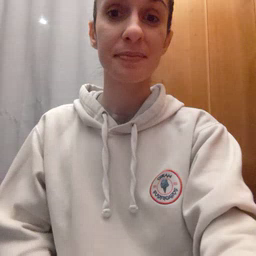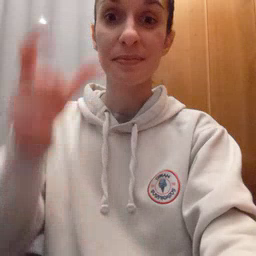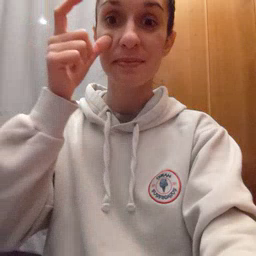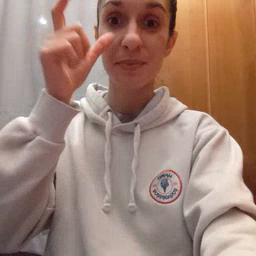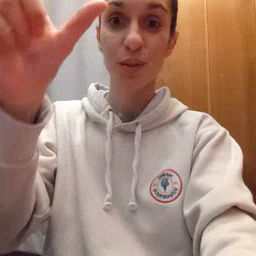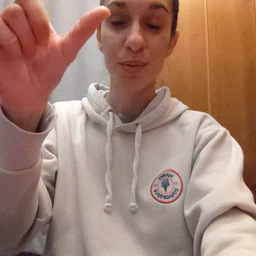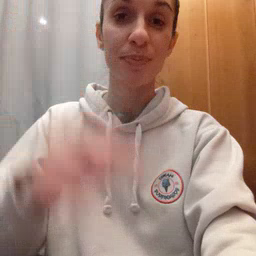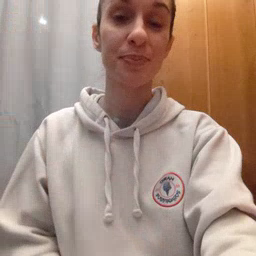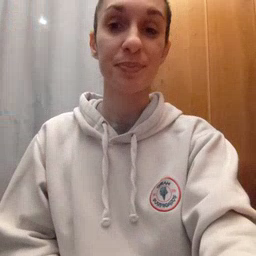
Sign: moon